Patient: sex F, age 58
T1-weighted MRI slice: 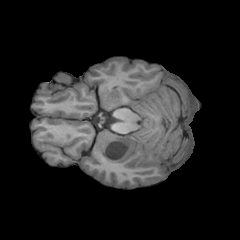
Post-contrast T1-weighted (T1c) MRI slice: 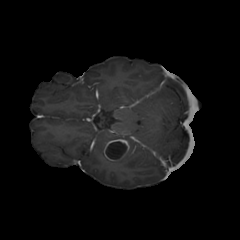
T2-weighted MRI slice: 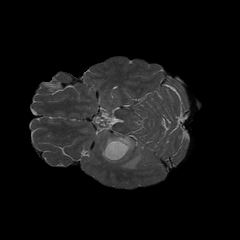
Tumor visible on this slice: yes
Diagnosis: Glioblastoma, IDH-wildtype
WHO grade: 4